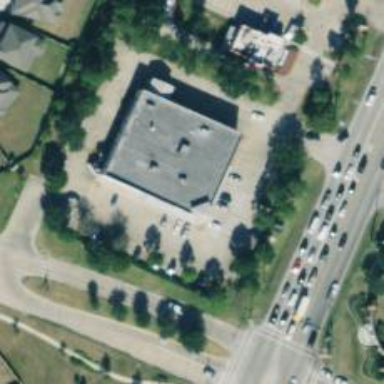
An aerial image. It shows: Pharmacy providing healthcare services.